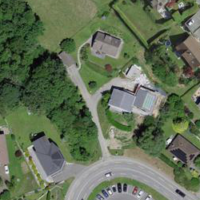
EUNIS habitat code: 55
Species observed at this site:
Lamium galeobdolon